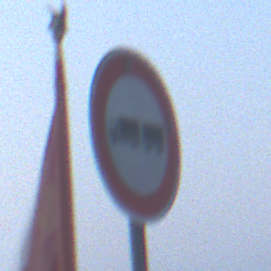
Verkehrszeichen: VerbotLastkraftwagenMitAnhaenger
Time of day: Dawn
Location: Outdoor (Urban)
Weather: Clear
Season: NotSpecified
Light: Natural